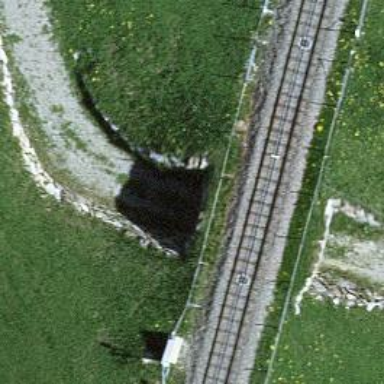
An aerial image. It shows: Unpaved track passing through tunnel. The track is of grade4 surface. It is used for hiking with classic grooming.